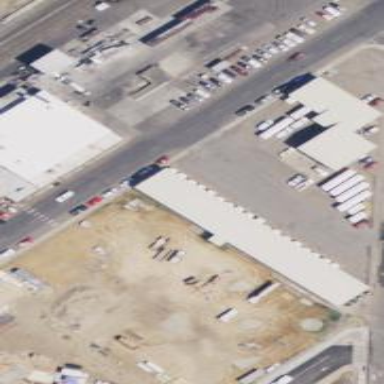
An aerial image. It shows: Building with carports for parking.